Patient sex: M
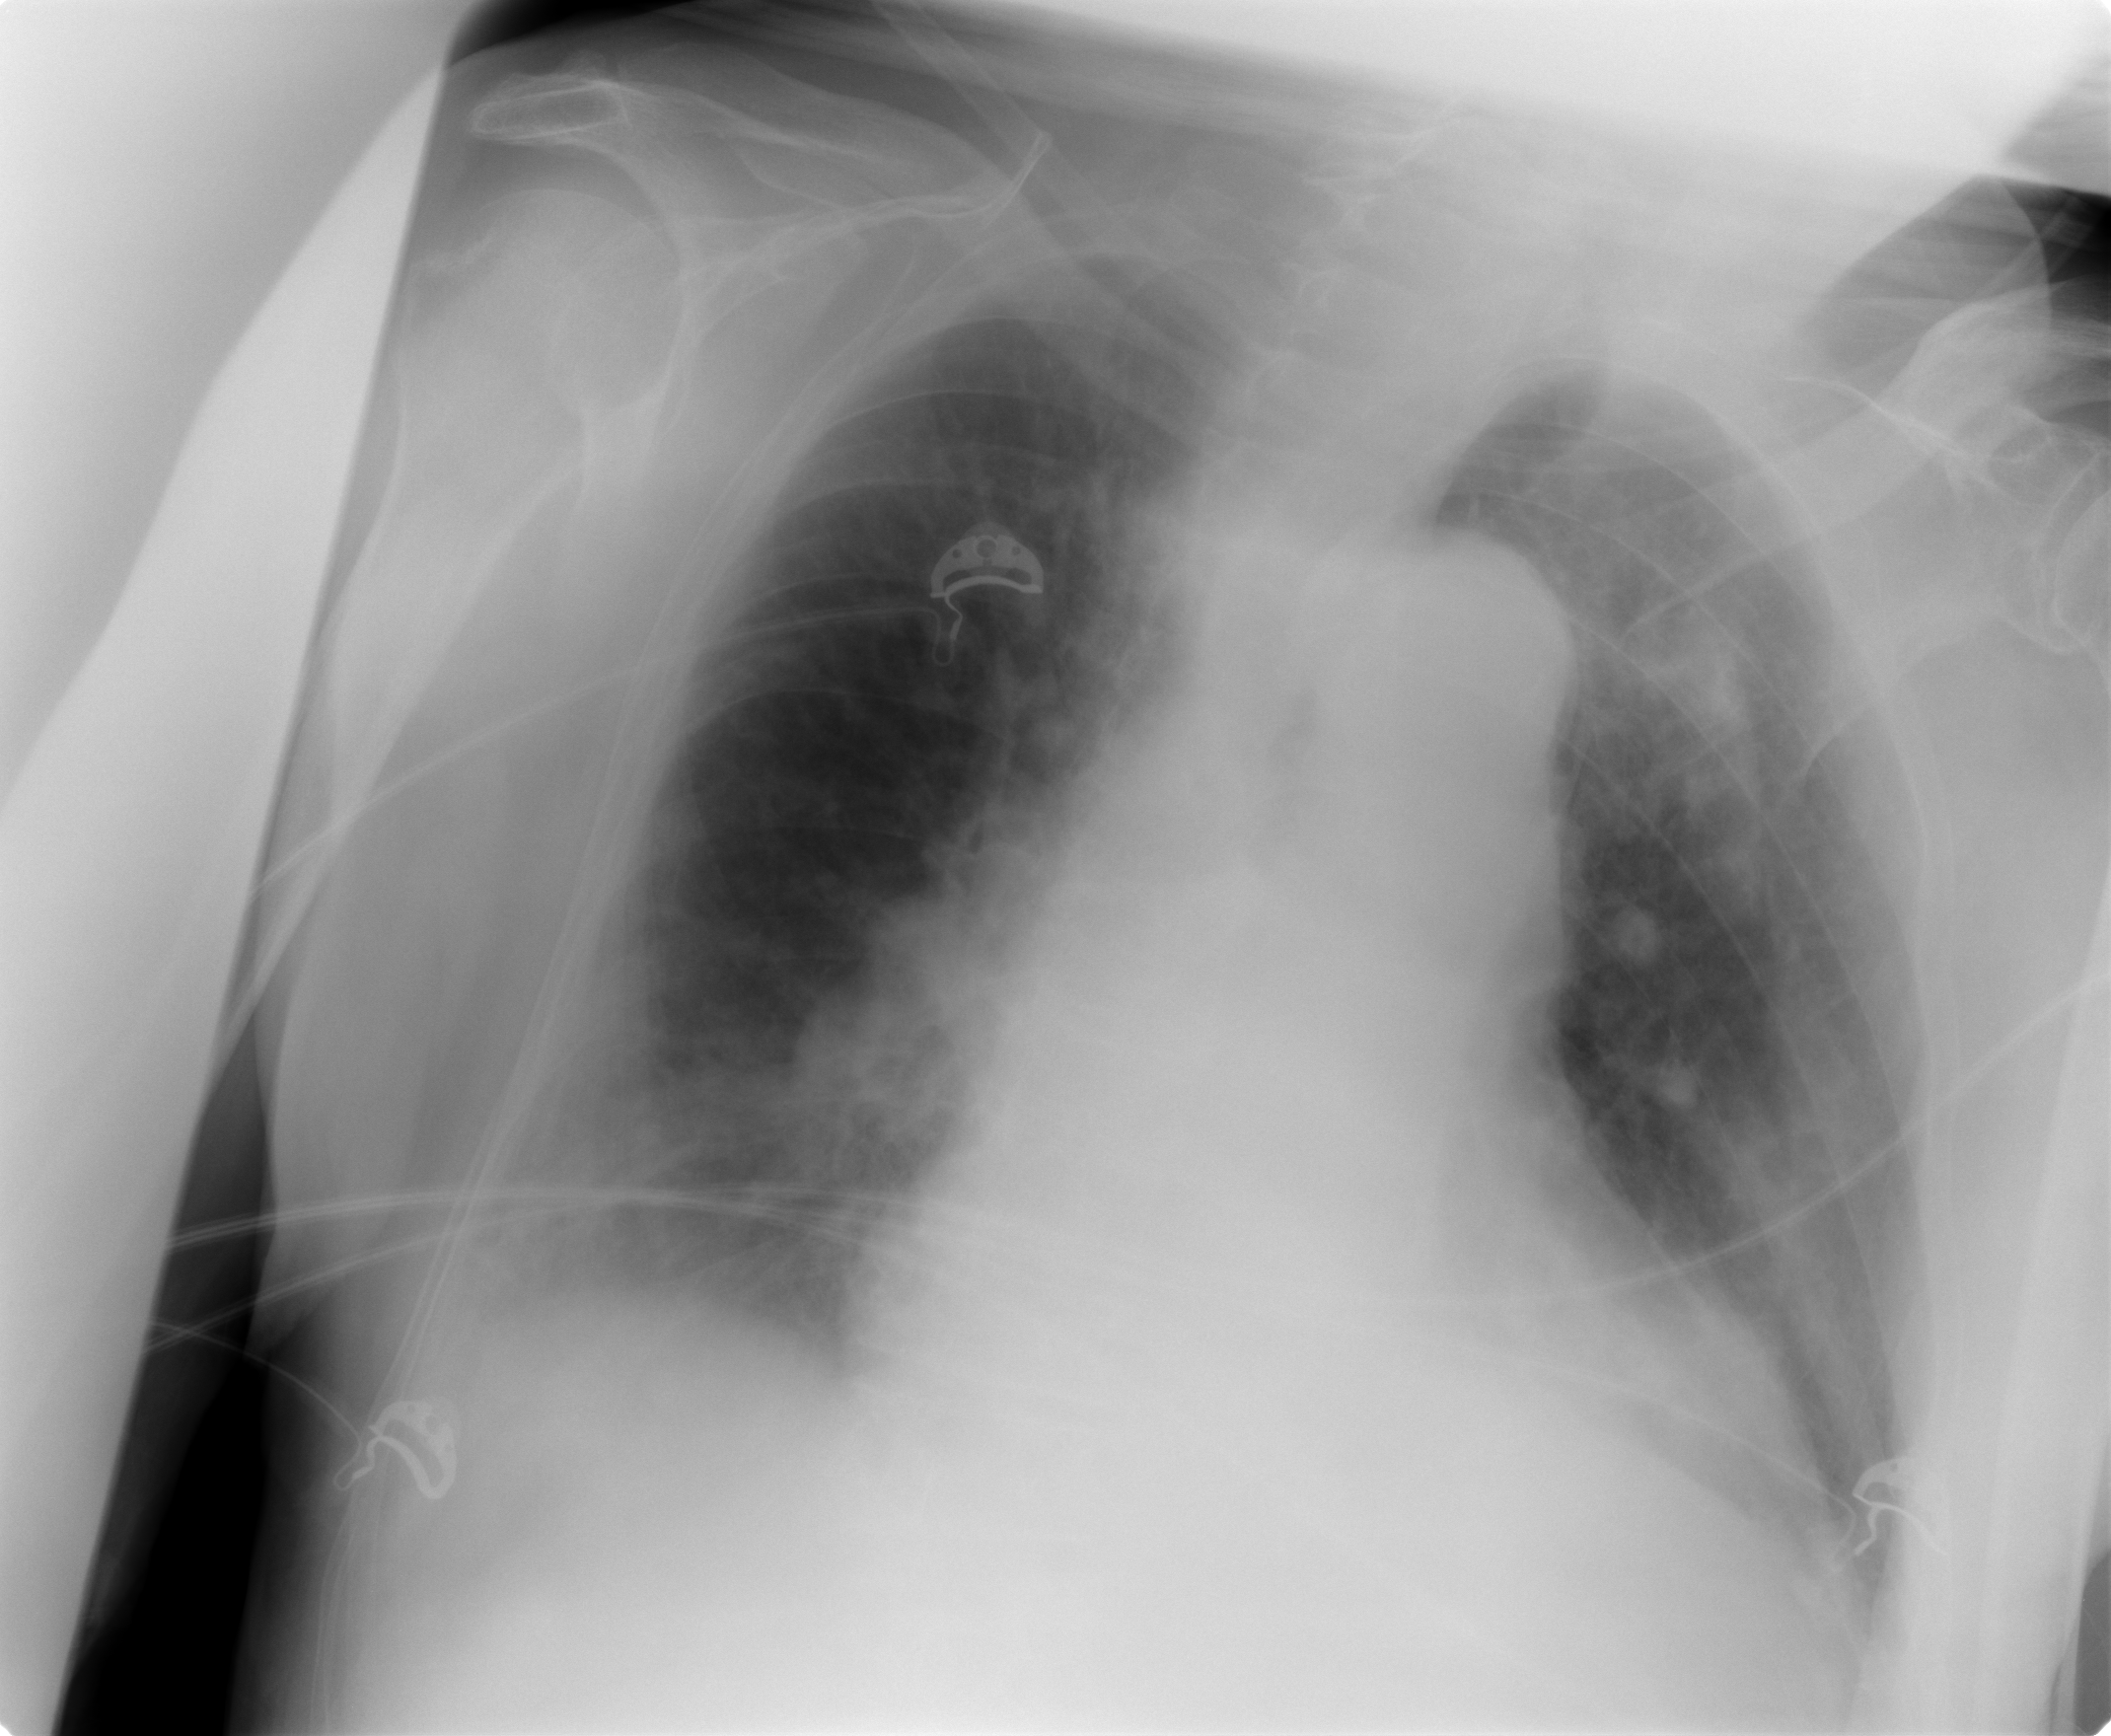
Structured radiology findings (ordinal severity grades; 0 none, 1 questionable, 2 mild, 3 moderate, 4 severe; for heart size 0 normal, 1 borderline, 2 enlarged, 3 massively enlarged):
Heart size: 2
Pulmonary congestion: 2
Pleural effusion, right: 2
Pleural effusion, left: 0
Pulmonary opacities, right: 2
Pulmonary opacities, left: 2
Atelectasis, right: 2
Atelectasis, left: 2